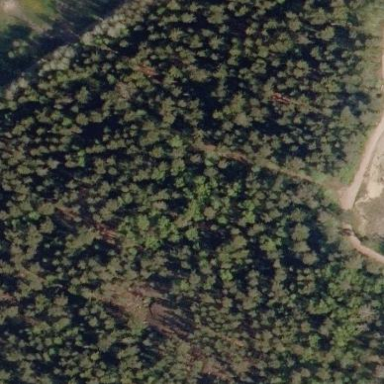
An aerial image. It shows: Needle-leaved woodland.